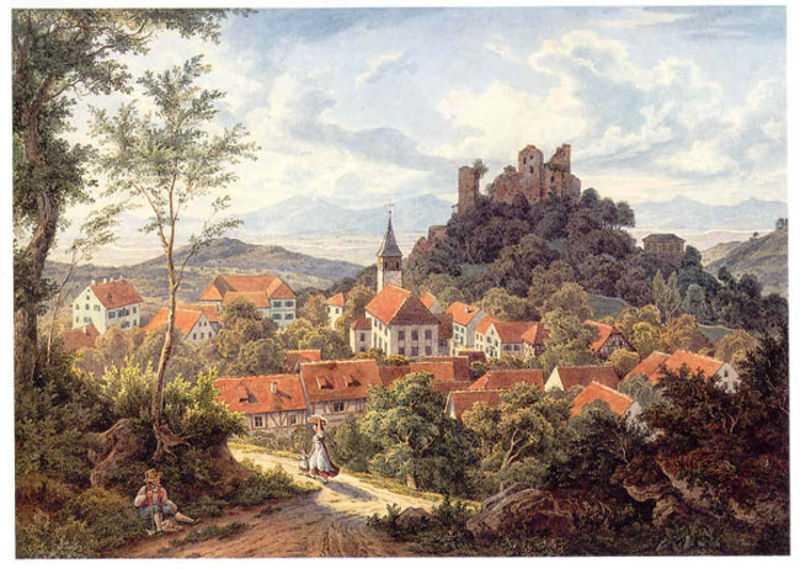
Titel: Blick auf Badenweiler
Künstler: Heinrich Meichelt
Standort: Karlsruhe
Institution: Staatliche Kunsthalle Karlsruhe
Schlagwörter: blue, church, hat, red, white, country, dress, green, lady, painting, sit, sitting, windows, woman, wood, cloud, clouds, man, sky, tree, building, girl, head, hill, hills, house, landscape, mountain, mountains, orange, sand, bavaria, distance, german, horizon, houses, lane, roof, roofs, tower, trees, village, boy, child, forest, grass, path, road, view, villa, way, castle, color, forst, ruin, ruins, shadow, mother, cross, cloudy, scene, town, dirt, sunny, sunshine, city, basket, leaves, cathedral, walk, farmer, home, cane, crucifix, leaf, spire, steeple, carrying, staff, wanderer, europe, daughter, woods, leasure, block, rooftops, nap, shy, atmospheric, red roofs, half-timber, timbered, song, sandd, timbered house, church spire, shingled roofs, roof shingles, treeds, dirtroad, 산, 나무, 숲, 하늘, 교회, 집, 부부, 농부, 빨간지붕, 땅, lwasure